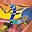
Label: 2